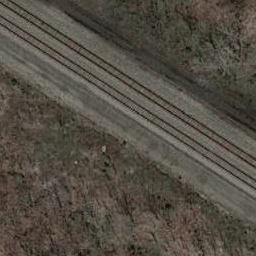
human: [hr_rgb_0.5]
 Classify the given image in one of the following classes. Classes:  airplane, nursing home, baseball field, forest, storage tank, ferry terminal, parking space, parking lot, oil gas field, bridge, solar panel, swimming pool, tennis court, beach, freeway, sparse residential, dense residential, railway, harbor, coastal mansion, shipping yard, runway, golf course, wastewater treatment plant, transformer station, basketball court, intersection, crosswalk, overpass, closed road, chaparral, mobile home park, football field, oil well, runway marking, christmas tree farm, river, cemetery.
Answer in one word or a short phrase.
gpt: railway